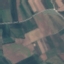
Land use / land cover: AnnualCrop